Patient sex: M
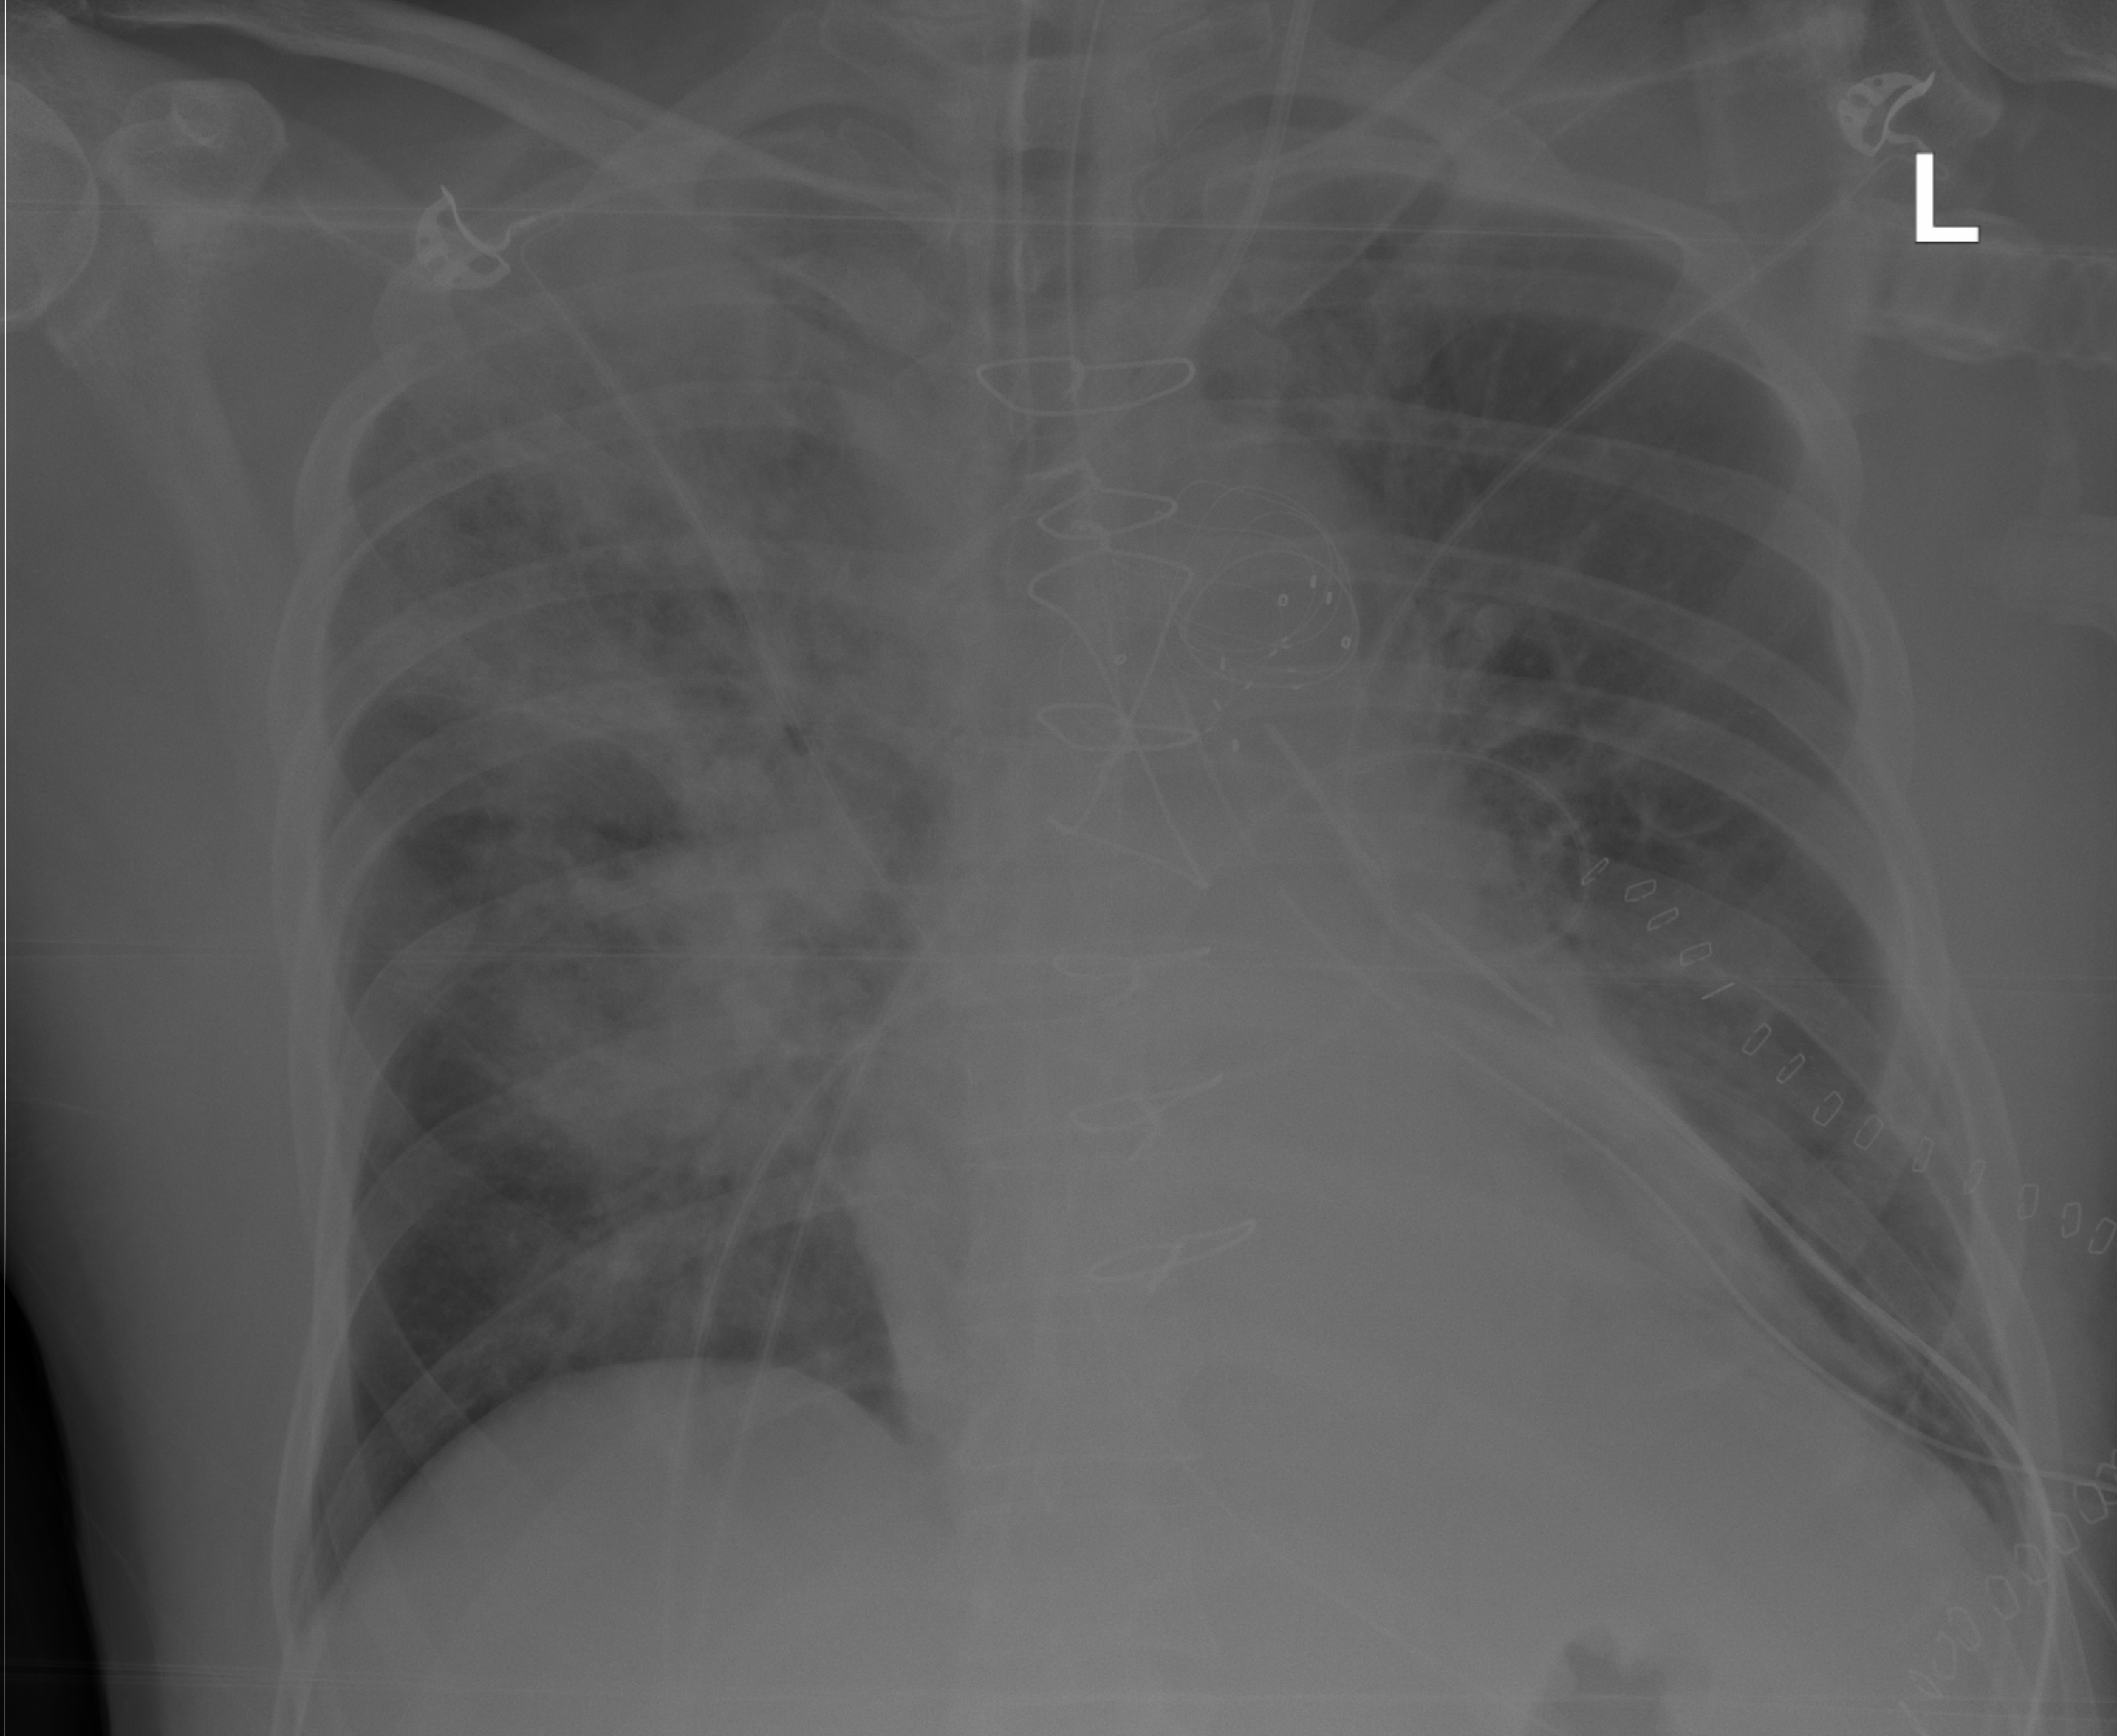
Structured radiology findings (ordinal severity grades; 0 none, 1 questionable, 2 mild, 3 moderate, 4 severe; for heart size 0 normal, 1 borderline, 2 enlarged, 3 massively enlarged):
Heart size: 2
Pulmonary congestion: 2
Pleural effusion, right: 0
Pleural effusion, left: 0
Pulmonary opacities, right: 3
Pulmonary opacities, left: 2
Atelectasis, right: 2
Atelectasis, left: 2